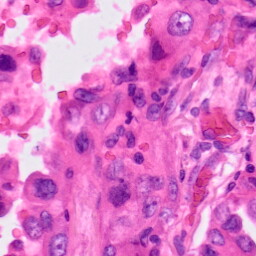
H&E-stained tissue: Lung